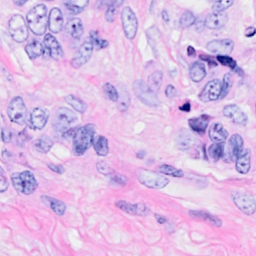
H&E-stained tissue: Breast